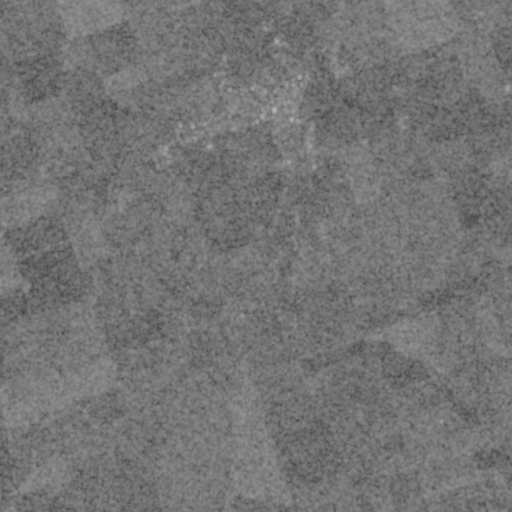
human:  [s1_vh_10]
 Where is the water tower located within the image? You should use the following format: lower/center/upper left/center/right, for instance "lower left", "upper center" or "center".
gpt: The water tower is located in the upper center of the image.
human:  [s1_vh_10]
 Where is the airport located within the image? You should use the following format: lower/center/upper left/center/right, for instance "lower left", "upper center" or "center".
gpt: There is no airport in the image.

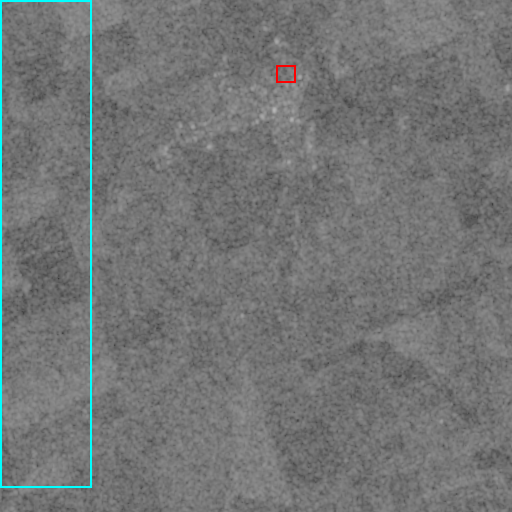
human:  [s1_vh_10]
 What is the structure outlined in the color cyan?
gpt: The structure outlined in cyan is a crop field.
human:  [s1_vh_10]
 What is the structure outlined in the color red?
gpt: The structure outlined in red is a park.
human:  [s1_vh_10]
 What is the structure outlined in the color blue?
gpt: There is no blue outline.